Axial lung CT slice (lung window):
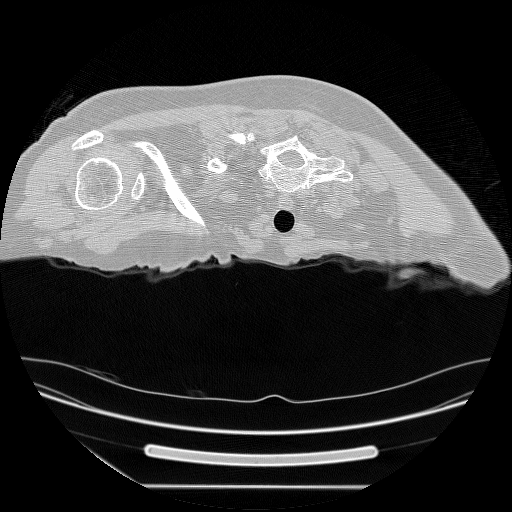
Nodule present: no